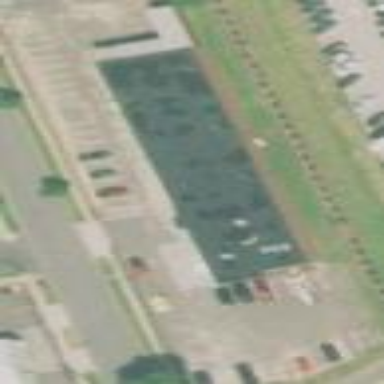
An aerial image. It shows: Parking area.